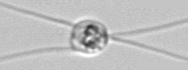
Label: Chaetoceros_danicus